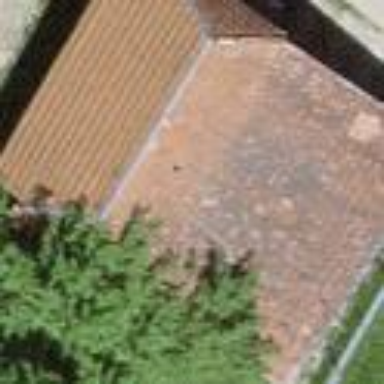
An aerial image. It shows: Rural barn.